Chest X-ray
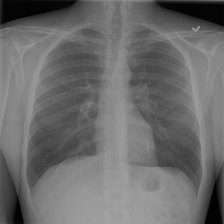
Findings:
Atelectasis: negative
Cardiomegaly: negative
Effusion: negative
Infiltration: positive
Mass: negative
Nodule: negative
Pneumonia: negative
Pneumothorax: negative
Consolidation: negative
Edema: negative
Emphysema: negative
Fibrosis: negative
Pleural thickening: negative
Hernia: negative